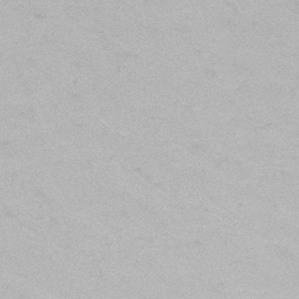
Label: frost